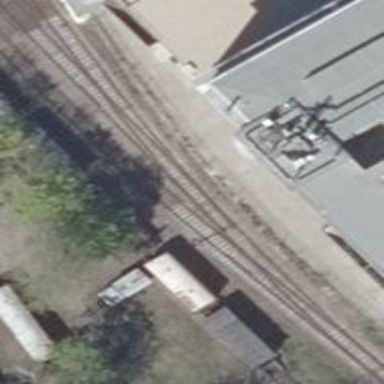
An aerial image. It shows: Railway spur service.